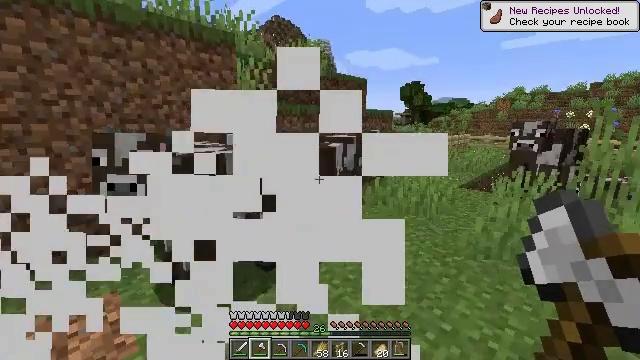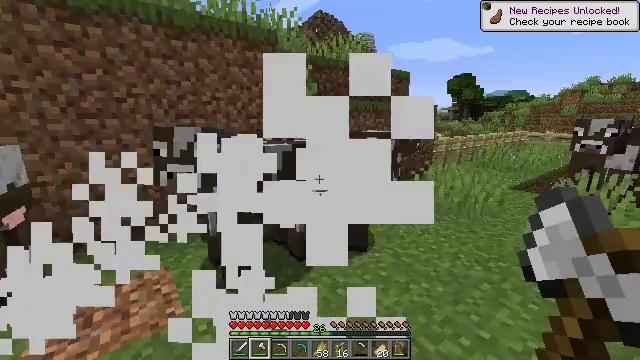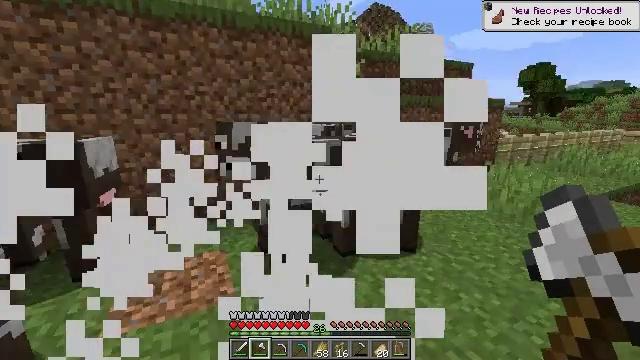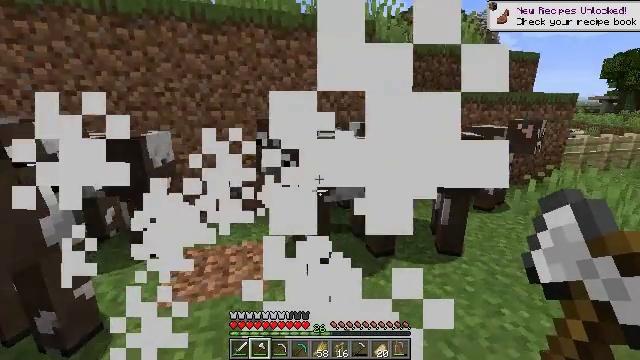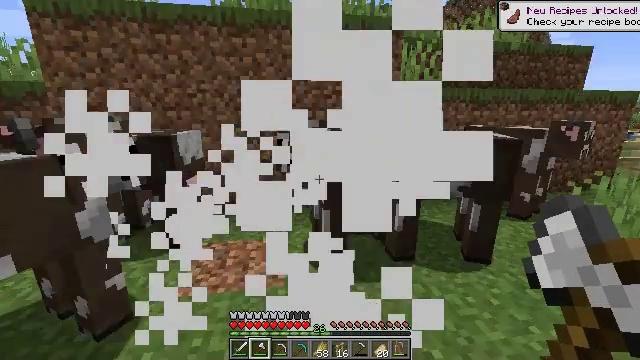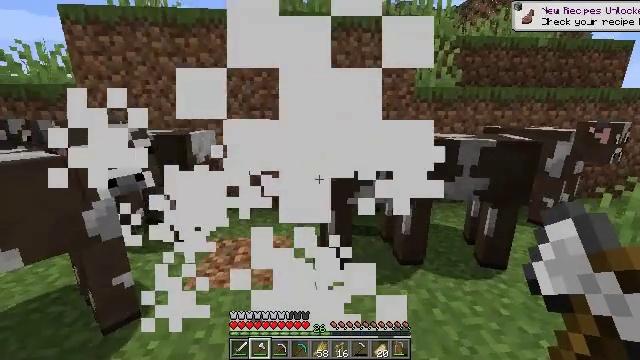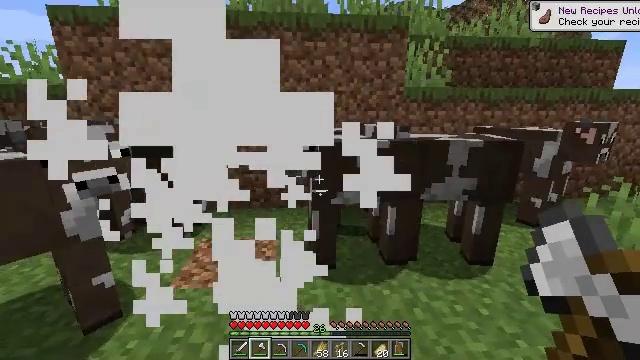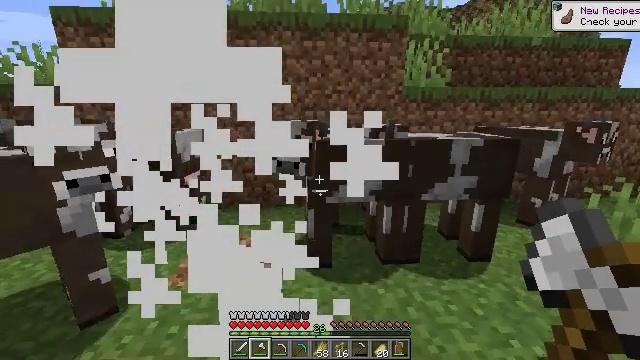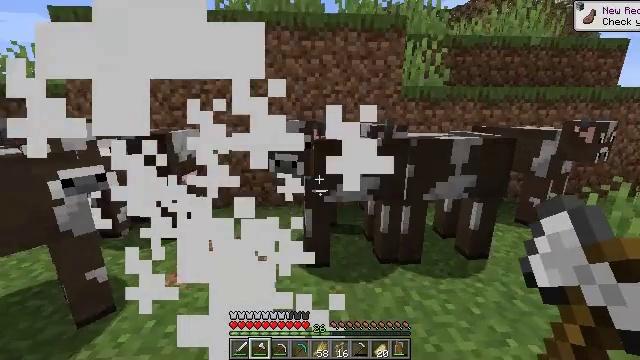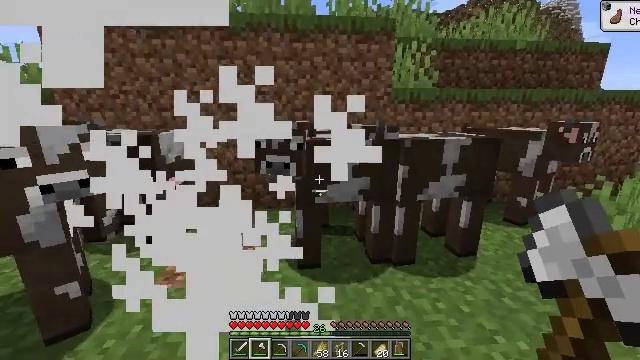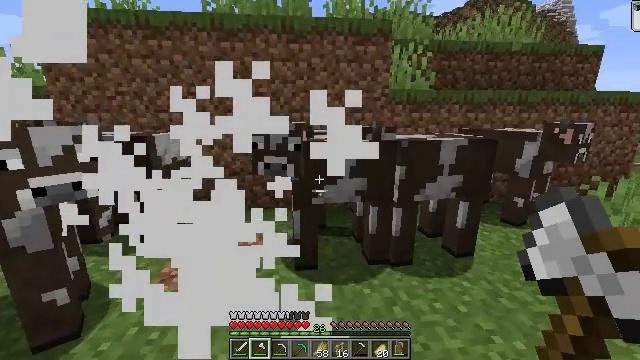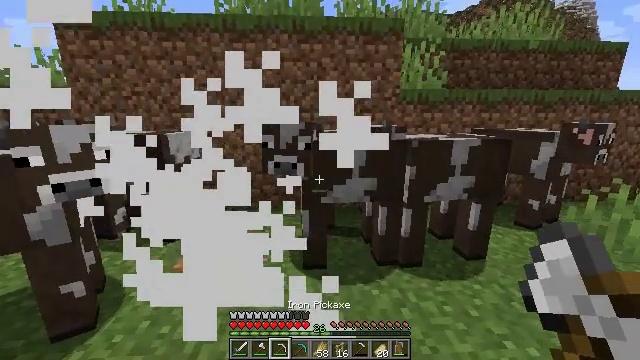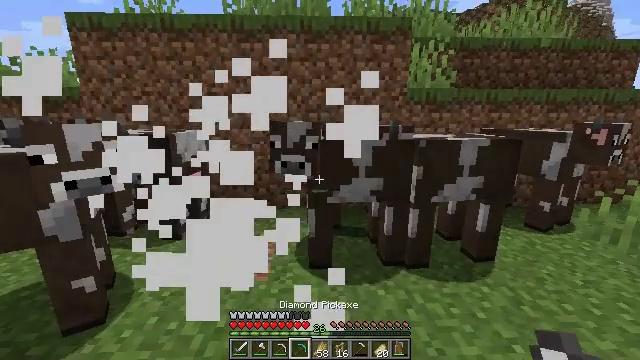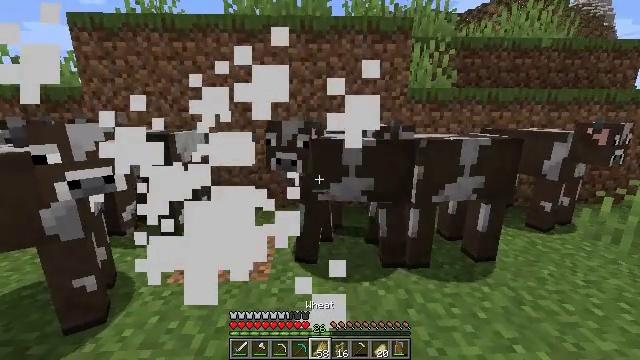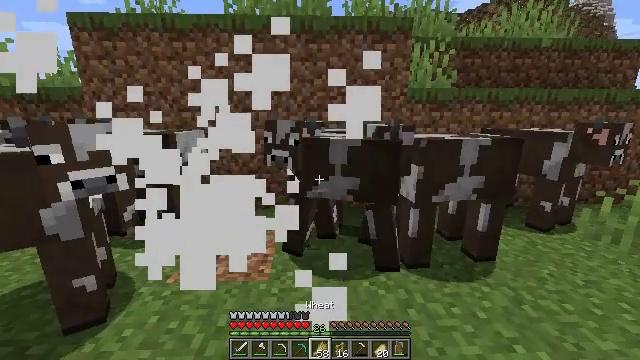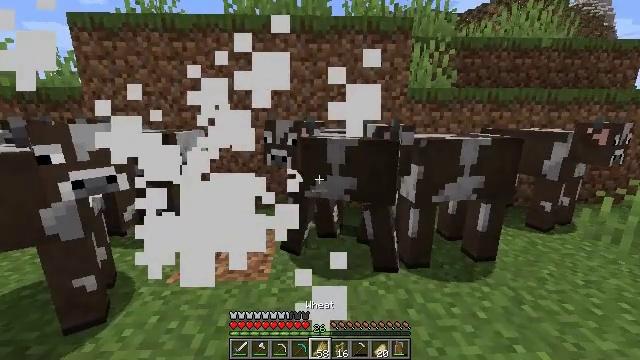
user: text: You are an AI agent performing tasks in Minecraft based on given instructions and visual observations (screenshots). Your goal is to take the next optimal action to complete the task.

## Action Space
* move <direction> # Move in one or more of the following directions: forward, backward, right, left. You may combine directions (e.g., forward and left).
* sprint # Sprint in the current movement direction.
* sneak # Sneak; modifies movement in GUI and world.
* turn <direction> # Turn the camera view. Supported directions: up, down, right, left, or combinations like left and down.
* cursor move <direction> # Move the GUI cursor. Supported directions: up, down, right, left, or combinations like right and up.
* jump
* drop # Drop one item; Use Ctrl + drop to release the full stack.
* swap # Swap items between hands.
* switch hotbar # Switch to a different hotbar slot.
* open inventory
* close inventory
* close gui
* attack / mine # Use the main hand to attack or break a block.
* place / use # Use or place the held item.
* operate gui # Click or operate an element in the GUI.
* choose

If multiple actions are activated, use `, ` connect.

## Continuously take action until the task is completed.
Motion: motion action
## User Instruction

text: Gather the birch fence from a structure.
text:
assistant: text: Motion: turn left and down
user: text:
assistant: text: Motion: turn left
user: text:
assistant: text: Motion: move right, turn left
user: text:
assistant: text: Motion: move right, turn left
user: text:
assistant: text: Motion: move right, turn left
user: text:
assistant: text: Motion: no_op
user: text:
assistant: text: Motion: no_op
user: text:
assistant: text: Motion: no_op
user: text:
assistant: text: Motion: turn right
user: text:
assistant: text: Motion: no_op
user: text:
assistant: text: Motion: turn left
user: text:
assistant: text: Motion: turn left
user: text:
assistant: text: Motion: no_op
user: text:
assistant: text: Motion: no_op
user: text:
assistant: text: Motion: no_op
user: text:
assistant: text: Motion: no_op
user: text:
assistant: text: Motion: turn left
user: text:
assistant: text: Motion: turn left
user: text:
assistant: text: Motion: turn left
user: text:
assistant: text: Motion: turn left
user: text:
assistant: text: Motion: turn left
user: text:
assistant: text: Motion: move forward, turn left, use / place
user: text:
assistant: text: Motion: move forward and move left, use / place
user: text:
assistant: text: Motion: move forward and move left, use / place
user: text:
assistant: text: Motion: move forward and move left, use / place
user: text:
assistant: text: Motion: move forward and move left, use / place
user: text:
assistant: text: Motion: move forward and move left, use / place
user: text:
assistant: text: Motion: move forward and move left, use / place
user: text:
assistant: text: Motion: move forward and move left, use / place
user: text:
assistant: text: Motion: move forward and move left, turn right, use / place